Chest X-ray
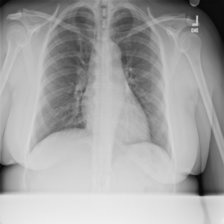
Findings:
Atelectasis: negative
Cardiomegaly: negative
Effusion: negative
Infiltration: negative
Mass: negative
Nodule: negative
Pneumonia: negative
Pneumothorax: negative
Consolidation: negative
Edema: negative
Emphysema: negative
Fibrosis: negative
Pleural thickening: negative
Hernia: negative